Question: I need to rotate multiple images in the same orbit circle using jquery.I changed and delayed the time intervals for both the images. The problem is both the images are overlapping after few seconds. my code is
'''
<script type="text/javascript">
var p = 0;
function moveit() {
p += 0.02;
var r = 135;
var xcenter = 500;
var ycenter = 200;
var newLeft = Math.floor(xcenter + (r * Math.cos(p)));
var newTop = Math.floor(ycenter + (r * Math.sin(p)));
$('#friends').animate({
top: newTop,
left: newLeft,
}, 10, function() {
moveit();
$('#friends2').animate({
top: newTop,
left: newLeft,
},15, function() {
moveit();
});
}
$(document).ready(function() {
moveit();
});
</script>
'''
my css and html source codes are
'''
#friends { position: absolute; }
#friends2 { position: absolute; }
<img src="Images/info.gif" id="friends"/>
<img src="Images/circle.jpg" id="circles" />
<img src="Images/help.gif" id="friends2" />
'''
Live demo: <URL> but this is for single image..
Any suggestion ??
edit::
my image

or
sample link <URL>
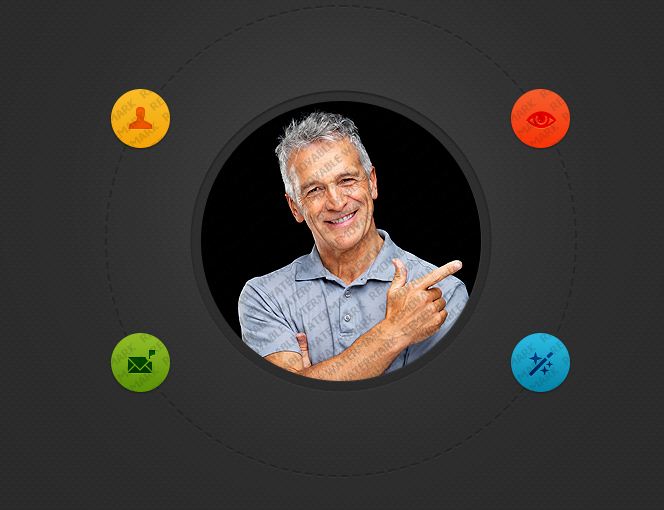
Answer: <URL>
It has two items which is . It will never overlap.
And <URL> for 4 items to be rotated at same speed and same orbit but equally separated.
To add more items, just tweak the code by adding different angle to it.
<URL>
Hope this will help. Cheers !!!